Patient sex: M
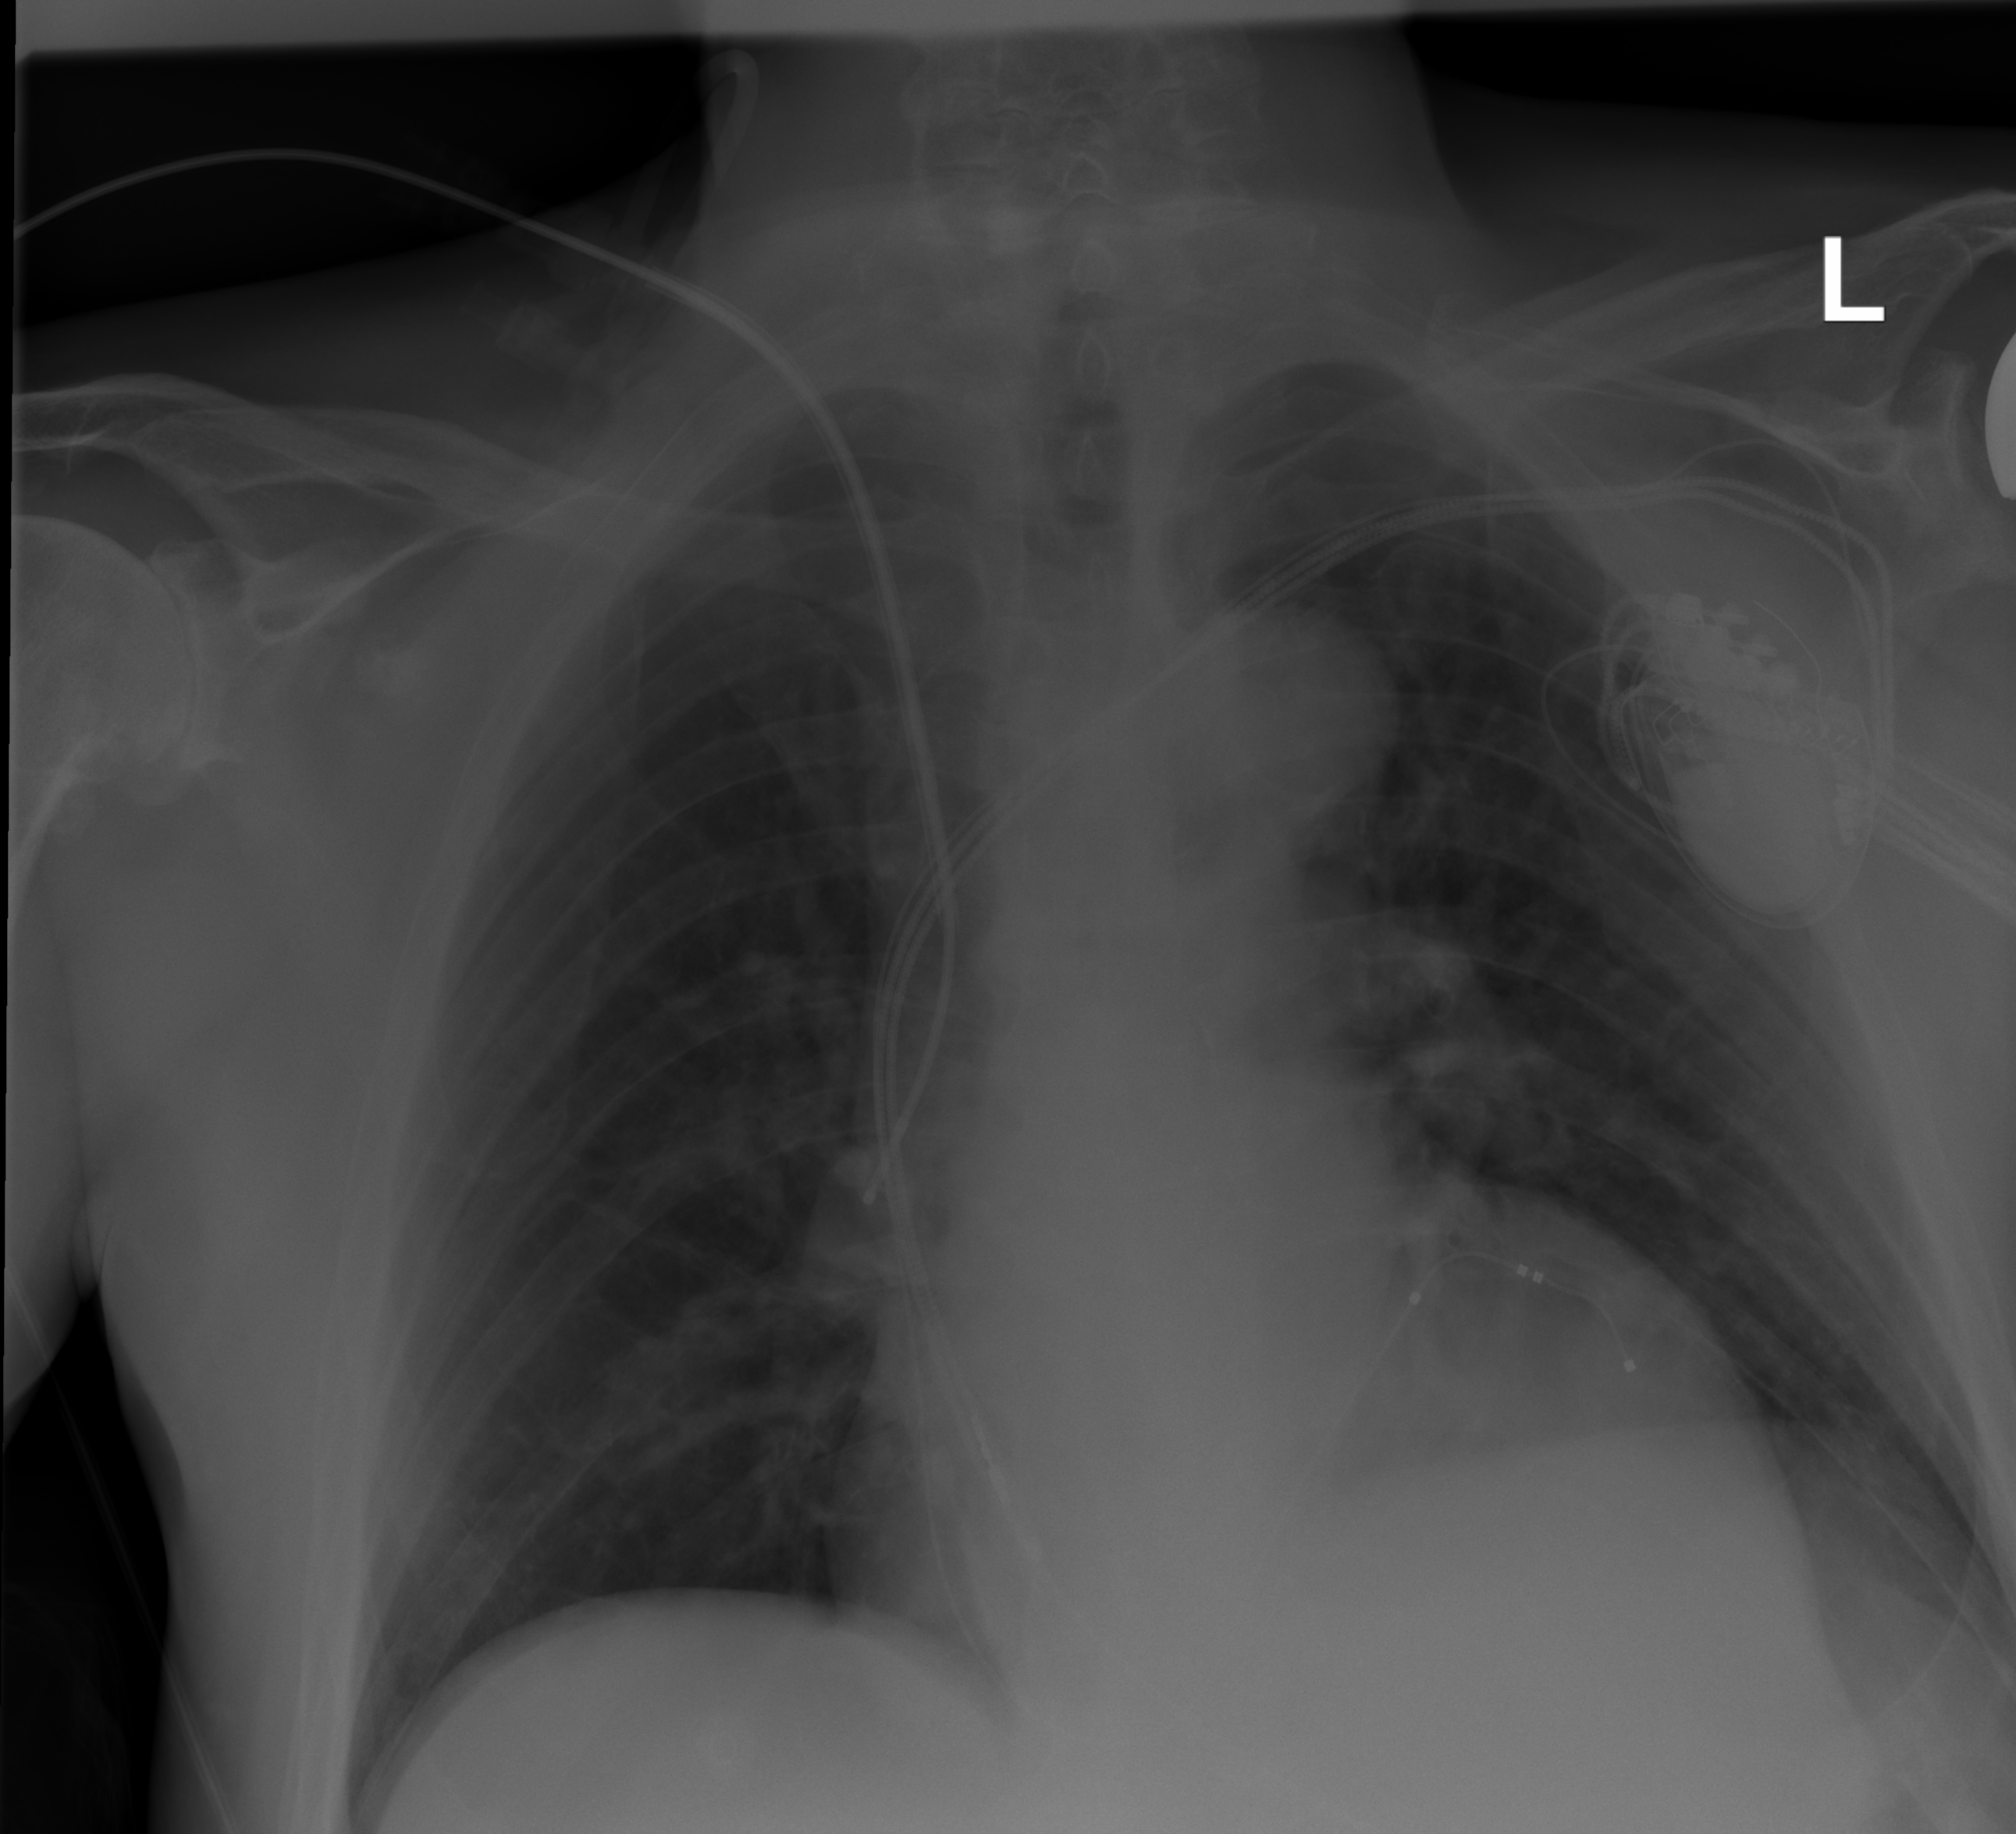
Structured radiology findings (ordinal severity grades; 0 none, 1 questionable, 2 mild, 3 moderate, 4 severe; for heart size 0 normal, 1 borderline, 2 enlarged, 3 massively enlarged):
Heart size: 0
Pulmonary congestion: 0
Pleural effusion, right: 0
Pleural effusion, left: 0
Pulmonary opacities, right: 0
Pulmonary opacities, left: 0
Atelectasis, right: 0
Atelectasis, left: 0